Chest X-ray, AP view. Patient: 79 years old, sex M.
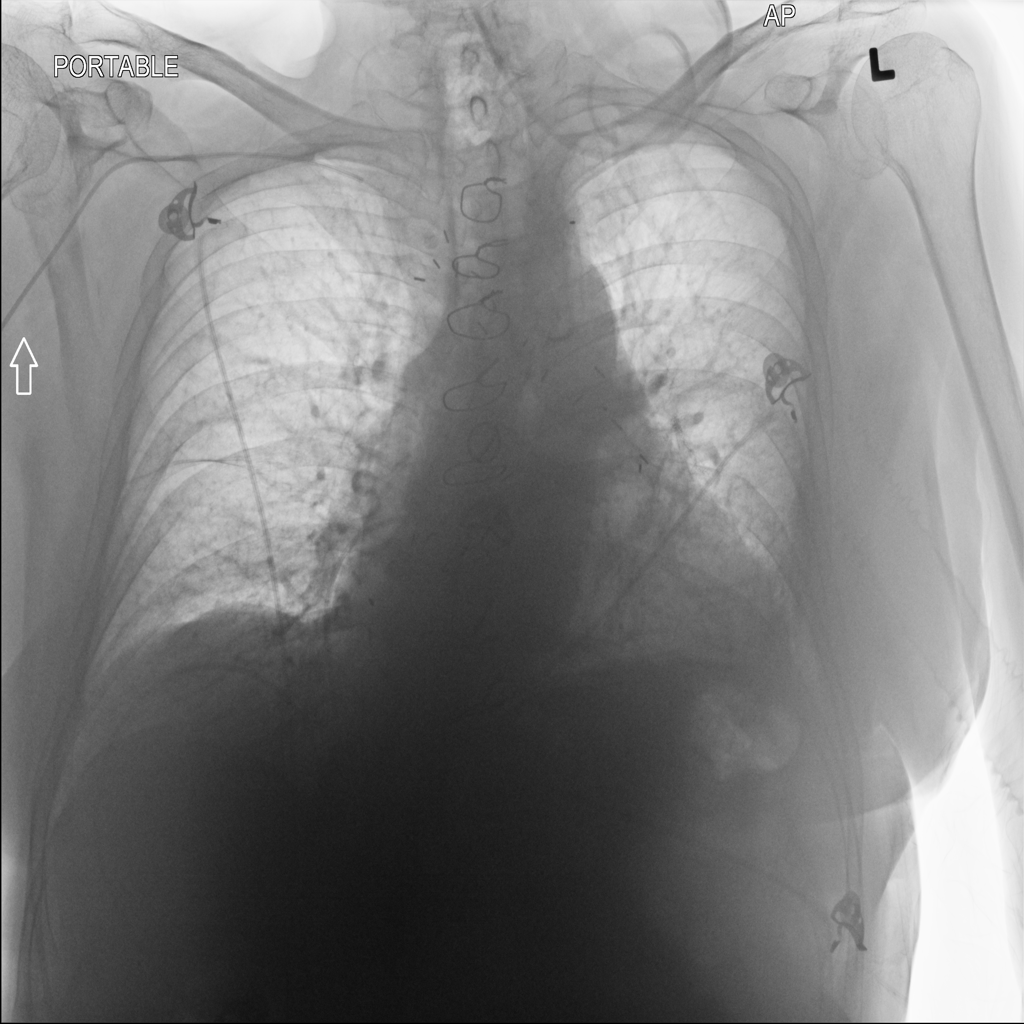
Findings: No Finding